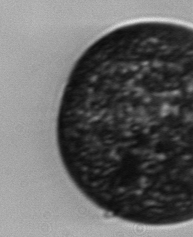
Label: Thalassiosira